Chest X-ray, PA view. Patient: 58 years old, sex F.
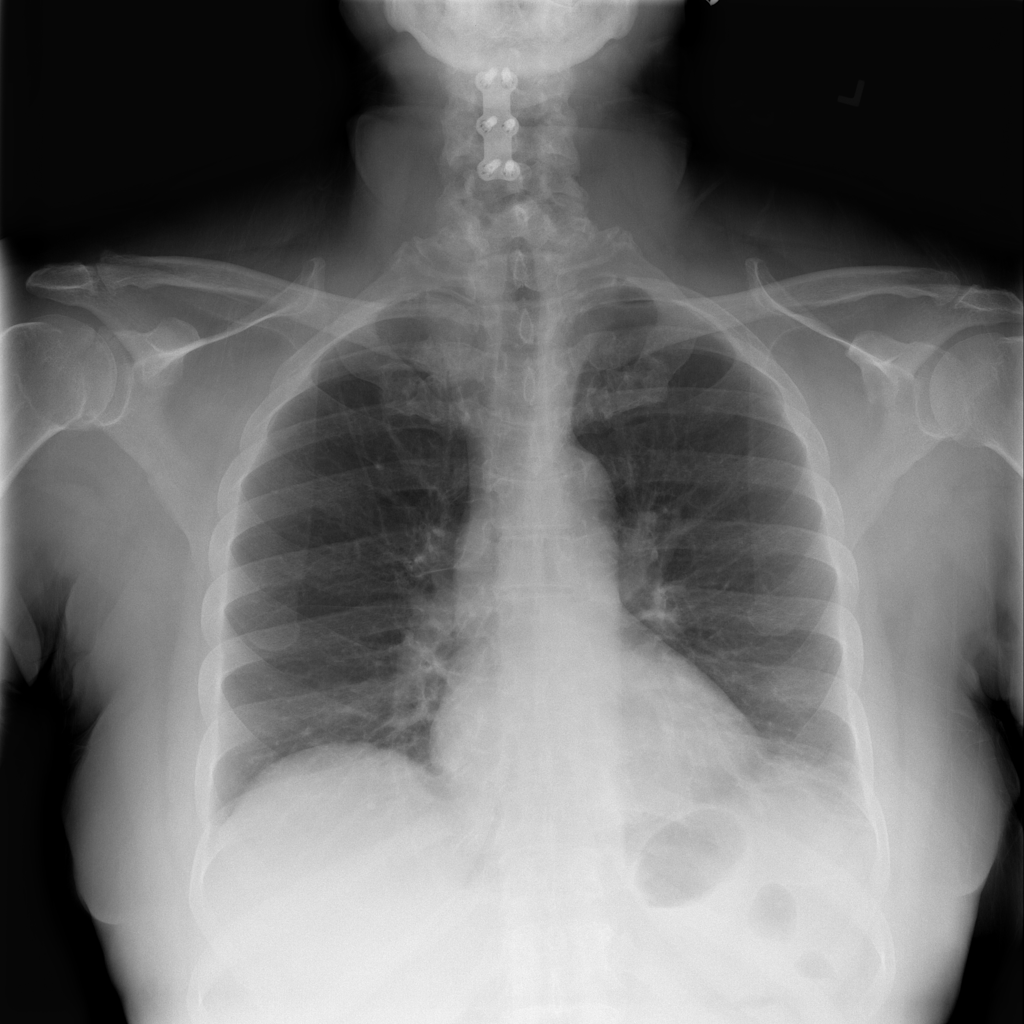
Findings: No Finding